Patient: sex M, age 80
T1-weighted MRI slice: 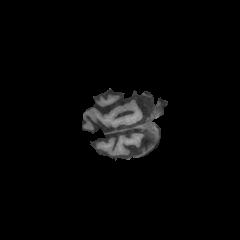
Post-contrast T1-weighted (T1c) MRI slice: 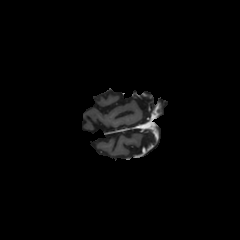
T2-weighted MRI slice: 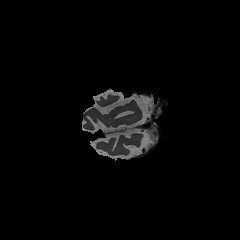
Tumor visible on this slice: no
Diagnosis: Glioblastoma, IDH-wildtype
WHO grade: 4